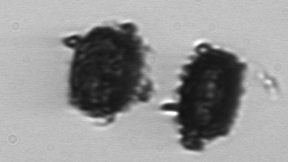
Label: Thalassiosira_TAG_external_detritus